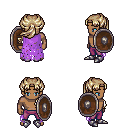
a pixel art fantasy rpg character, male body template, human, dark skin, maroon tattered cape, magenta pants, white blonde princess hairstyle, bracelets, metal boots, shield, four views (front, back, left, right), 2x2 character sprite sheet, small pixel art, hard edges, no anti-aliasing